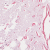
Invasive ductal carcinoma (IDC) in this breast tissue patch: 0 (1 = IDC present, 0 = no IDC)